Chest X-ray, AP view. Patient: 29 years old, sex M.
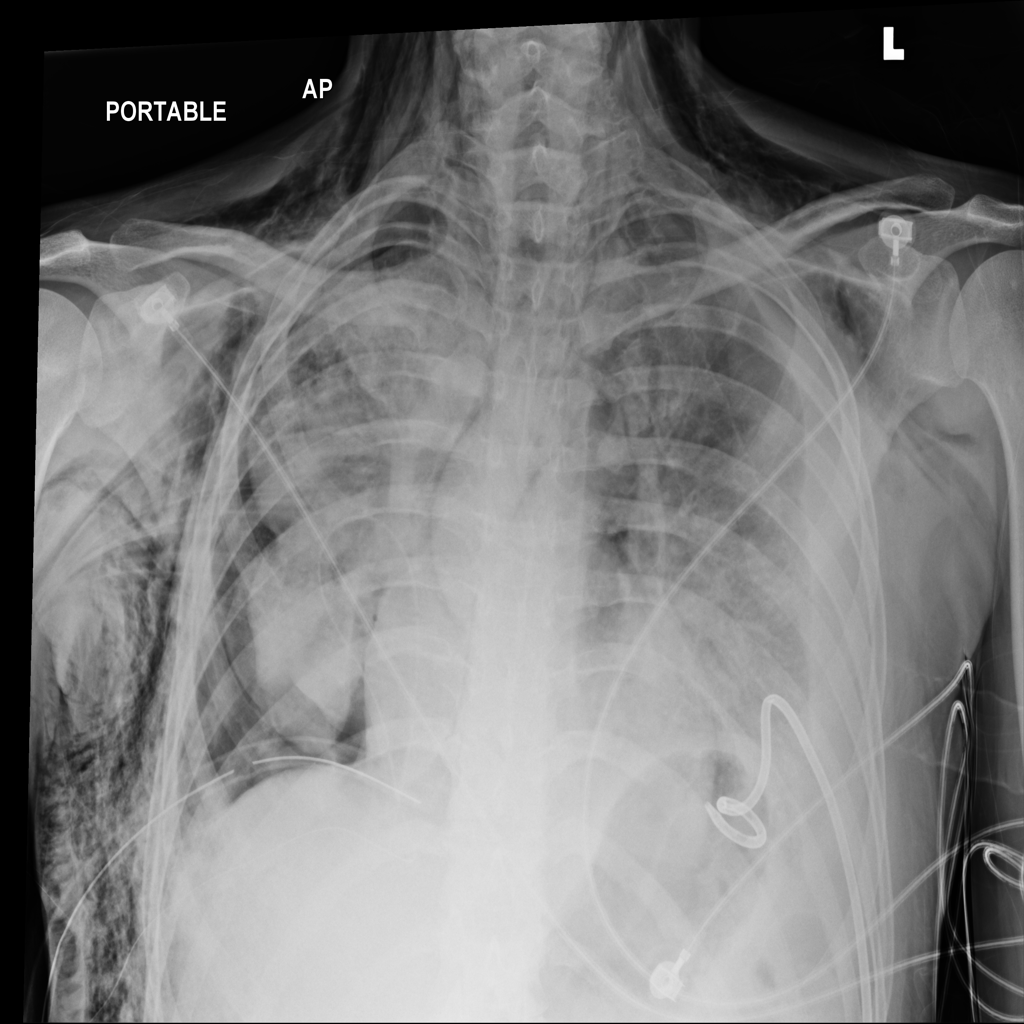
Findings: Effusion, Emphysema, Infiltration, Pneumothorax